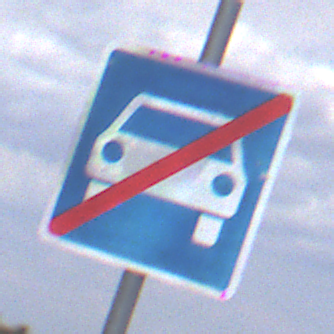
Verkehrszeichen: EndeKraftfahrstrasse
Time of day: Midday
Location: Outdoor (Nature)
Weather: PartlyCloudy
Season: NotSpecified
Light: Natural